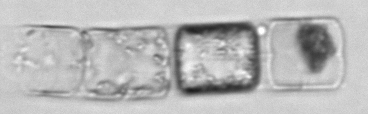
Label: Lauderia_annulata